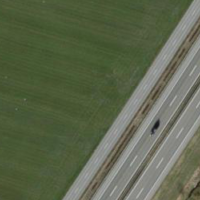
EUNIS habitat code: 57
Species observed at this site:
Ciconia ciconia